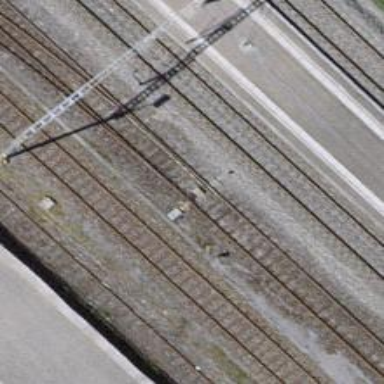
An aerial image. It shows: Railway switch.